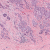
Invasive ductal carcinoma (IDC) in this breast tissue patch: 1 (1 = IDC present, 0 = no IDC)